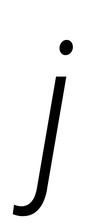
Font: Roboto-Italic_Condensed_Light_Italic